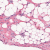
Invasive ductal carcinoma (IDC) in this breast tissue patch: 0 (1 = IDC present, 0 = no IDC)